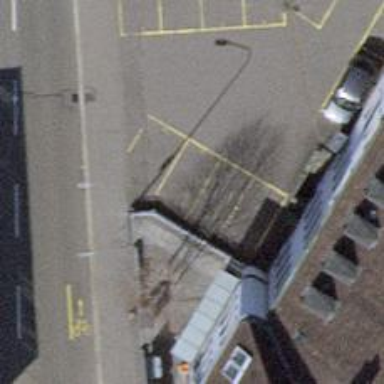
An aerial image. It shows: Car-sharing service available at this location.